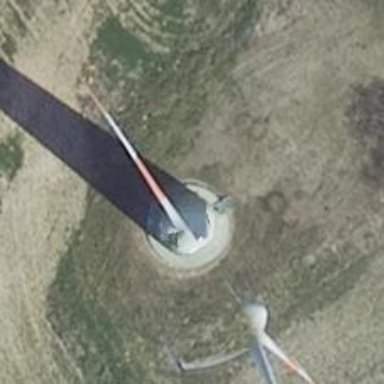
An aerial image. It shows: Wind generator powered by horizontal axis wind turbine.